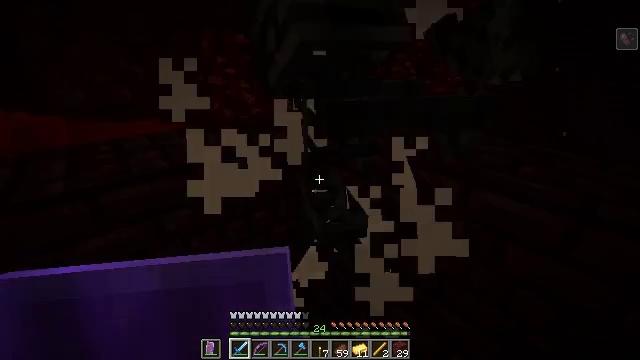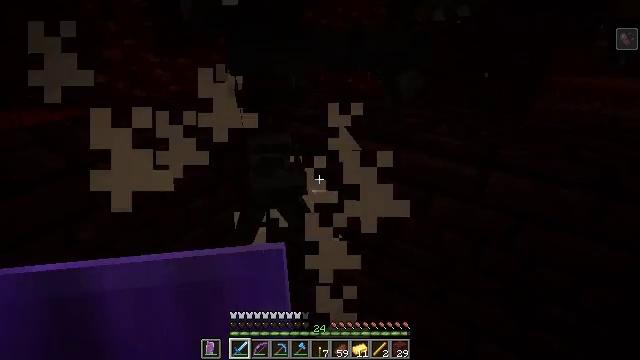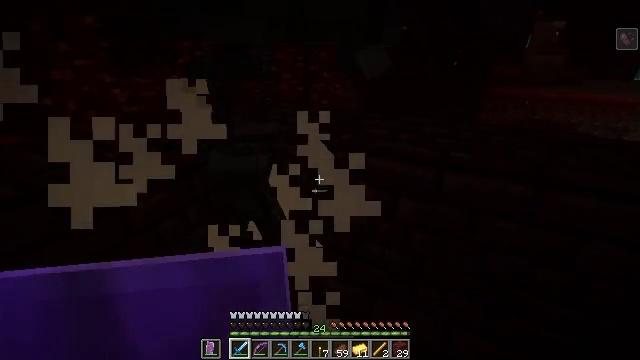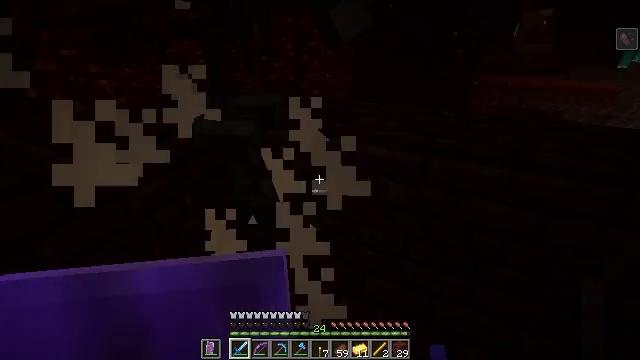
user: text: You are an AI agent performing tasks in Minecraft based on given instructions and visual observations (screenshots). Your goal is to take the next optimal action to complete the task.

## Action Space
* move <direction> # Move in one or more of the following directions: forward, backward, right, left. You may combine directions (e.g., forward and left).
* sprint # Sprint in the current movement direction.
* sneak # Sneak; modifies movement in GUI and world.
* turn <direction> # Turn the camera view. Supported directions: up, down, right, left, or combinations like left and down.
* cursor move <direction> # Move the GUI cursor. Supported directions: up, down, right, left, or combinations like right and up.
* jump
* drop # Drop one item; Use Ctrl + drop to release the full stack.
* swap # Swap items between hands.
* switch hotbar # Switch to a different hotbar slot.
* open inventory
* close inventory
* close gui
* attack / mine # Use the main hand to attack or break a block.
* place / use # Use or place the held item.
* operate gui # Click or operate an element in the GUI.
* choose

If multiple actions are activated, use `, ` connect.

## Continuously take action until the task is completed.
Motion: motion action
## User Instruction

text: Kill a wither skeleton.
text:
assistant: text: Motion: turn right and down, attack / mine
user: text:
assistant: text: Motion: move back, turn right and up, attack / mine
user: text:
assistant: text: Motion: move back, turn right and down, attack / mine
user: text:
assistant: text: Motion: turn down, attack / mine